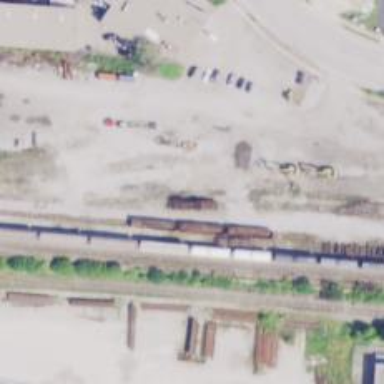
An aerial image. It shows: Rail spur service.